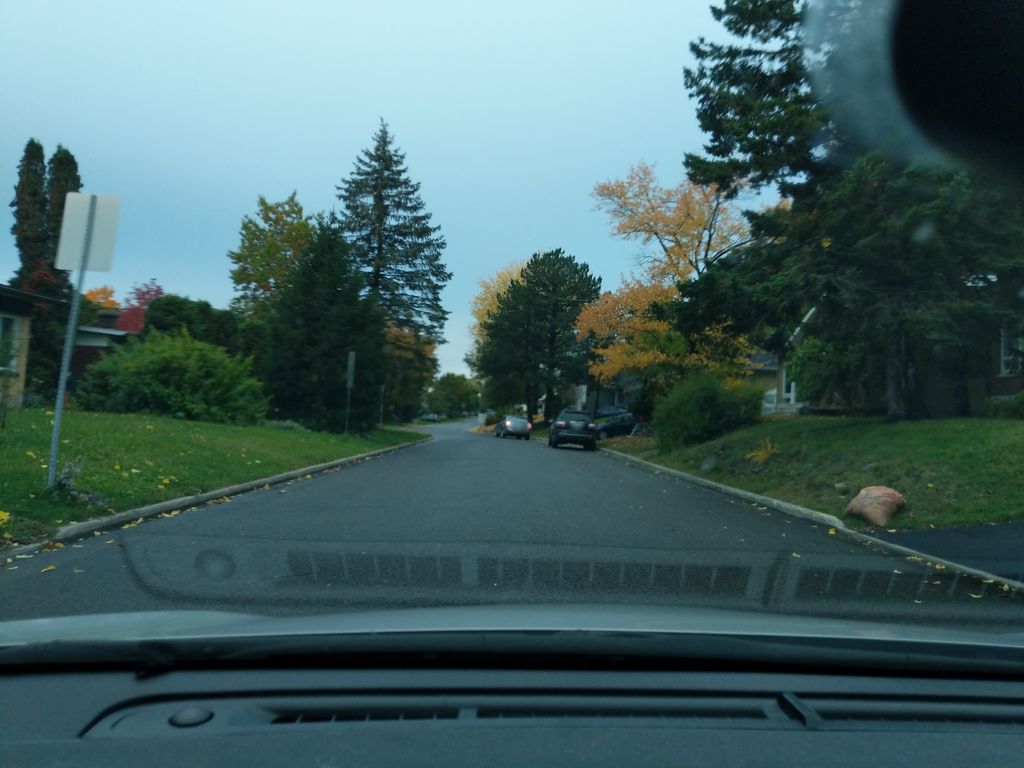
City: quebec_city